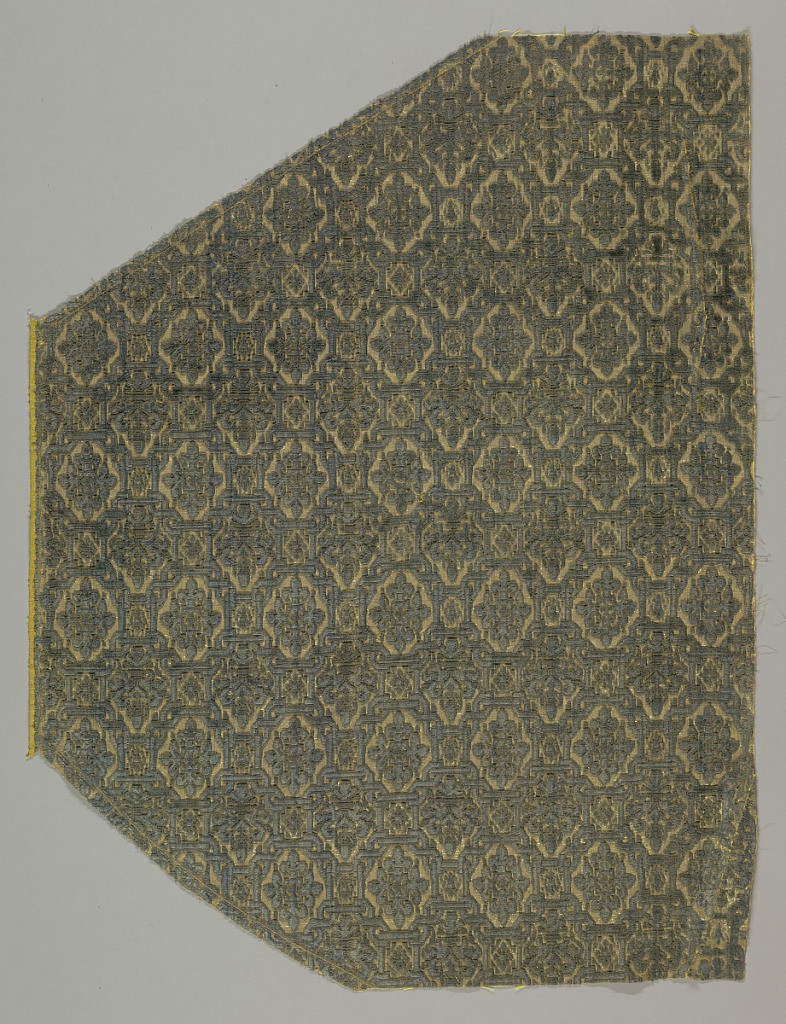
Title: Fragment
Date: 16th–17th century
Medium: silk, metallic Technique: supplementary warp forming cut and uncut raised pile on plaineweave (velvet) with supplementary wefts.
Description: Interlacing strapwork forming compartments which have a fleur-de-lys motif or an acorn motif. . In blue on gold ground. Right selvage present.